Question: When you create a new keystore / certificate for use with a production release of an Android APK, you can fill out lots of stuff like city, state, country code etc.
When you have a look at the certificate with
'''
jarsigner -verify -certs -verbose some_application.apk
'''
those aren't even visible.
Do those data have any meaning, for example a legal one? Or are they just for organizational purpose (say you have to manage hundreds of keystores / certificates)?

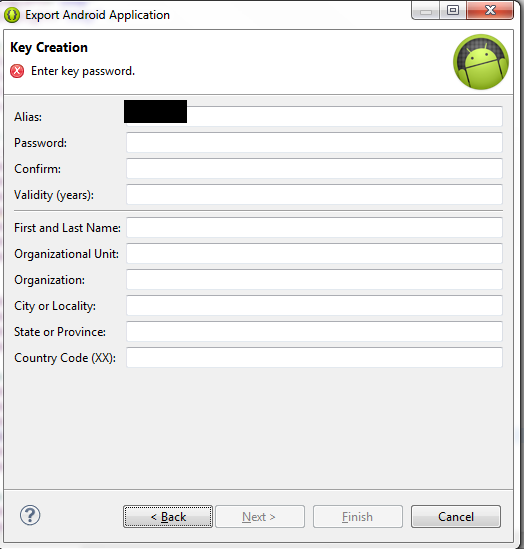
Answer: They are for organizational purpose. First section (alias, password, validity...) is the most important. Recommended is filling a 'First and Last name' input, other aren't required and important for your application.